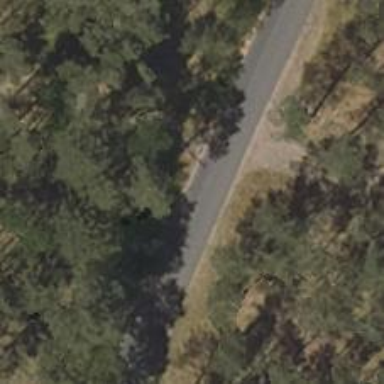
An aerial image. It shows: Unclassified road with asphalt surface.